Question: I am making a website where the background is resizing when the window is resized. When i change te width of the window it just works fine. But when i resize the height of the window it doesnt resize. Here is what i mean:

Here is my CSS code:
'''
body{
font-family: Georgia;
margin: 0 0 0 0;
margin-top: -16px;
padding: 0;
background-image:url('back.jpg');
background-size: 100% 100%;
background-repeat: no-repeat;
}
'''
I have tried doing 'background-size: 100%;', but that didnt really help.
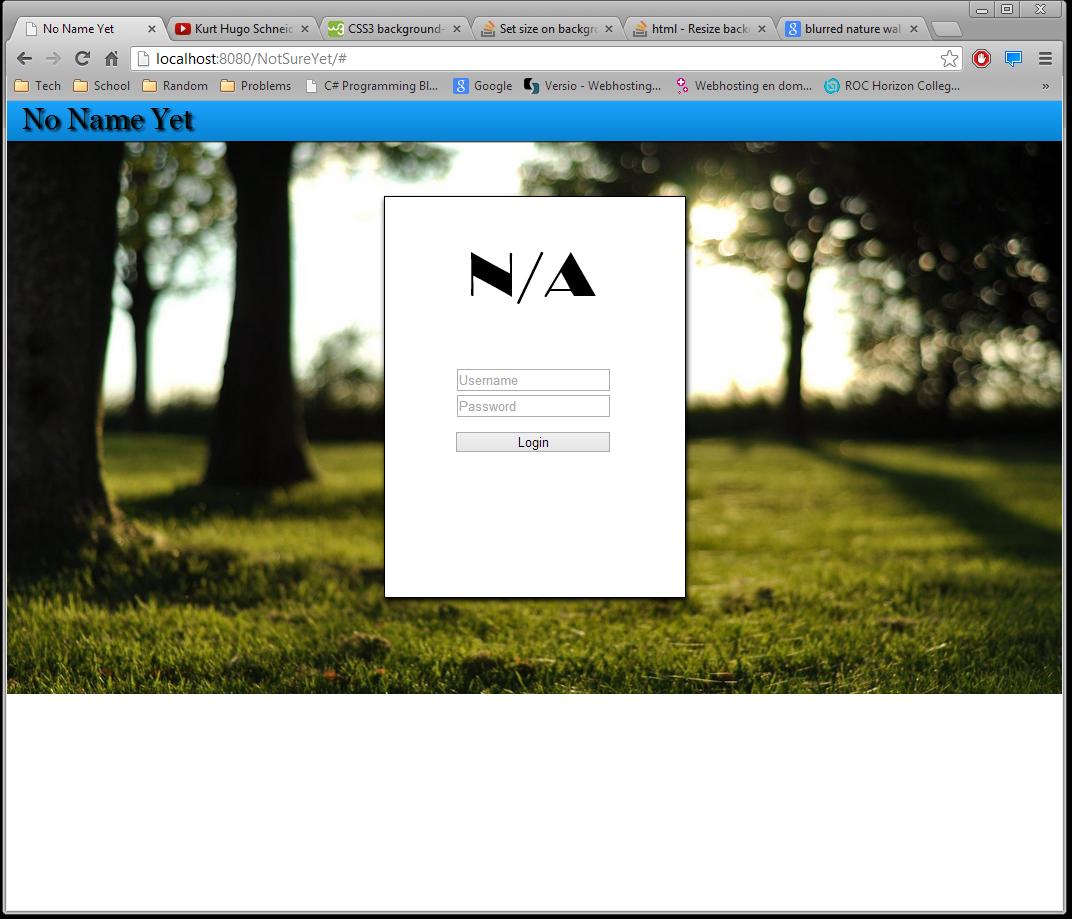
Answer: I would recommend using the property instead of because its always at minimum the size of the browser height.
The below code should help you achieve the 100% width 100% height background (even on resize). Depending on your project, I would recommending adding the vendor prefixes for maximum compatibility.
'''
html{
background:url('back.jpg') no-repeat center center fixed;
background-size: cover;
}
'''